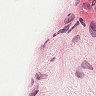
Metastatic tissue present: no